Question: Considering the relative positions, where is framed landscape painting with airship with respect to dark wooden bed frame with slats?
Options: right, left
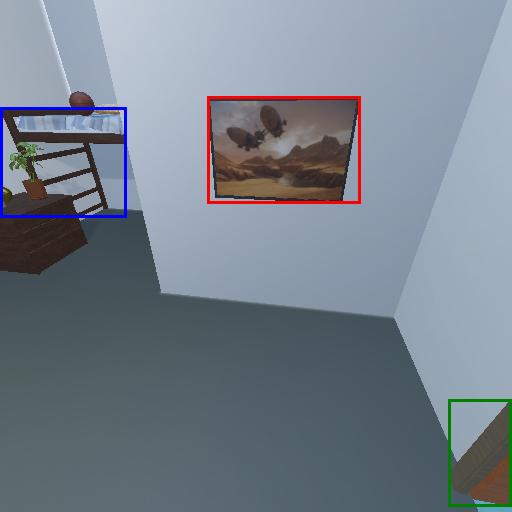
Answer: right